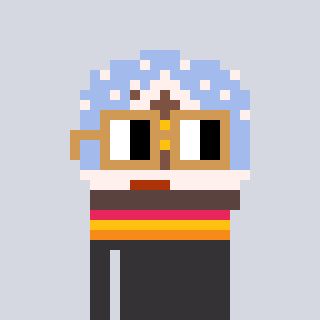
a pixel art character with square brown glasses, a snow globe-shaped head and a grayscale-colored body on a cool background